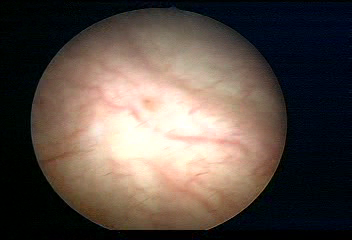
Modality: WLC
Class: Normal mucosa
Bladder cancer association: No